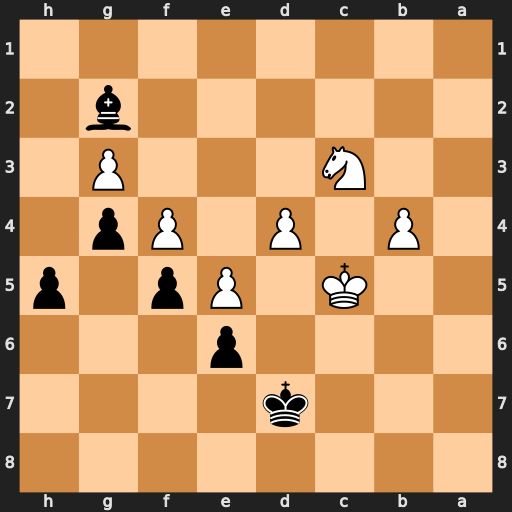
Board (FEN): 8/3k4/4p3/2K1Pp1p/1P1P1Pp1/2N3P1/6b1/8
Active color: b
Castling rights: -
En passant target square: -
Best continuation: Bf3 Kc4 h4 gxh4 g3 Kd3 g2 Ke3 g1=Q+